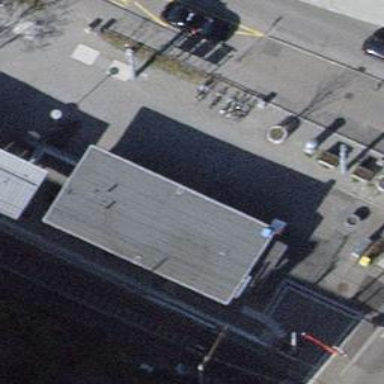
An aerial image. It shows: Kiosk.